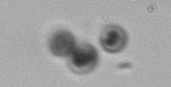
Label: Phaeocystis